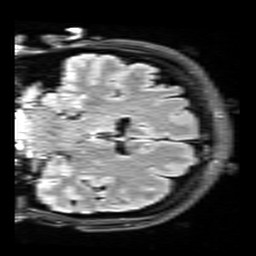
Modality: FLAIR
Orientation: coronal
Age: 37
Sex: female
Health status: healthy
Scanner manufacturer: siemens
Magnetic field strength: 3 T
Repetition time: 9 s
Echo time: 0.088 s